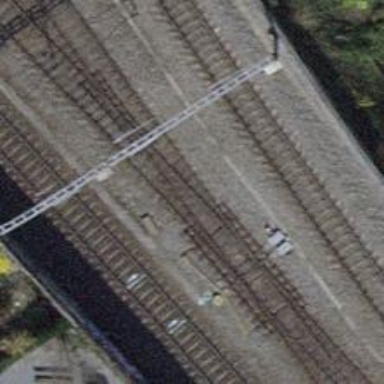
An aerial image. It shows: Railway crossing.